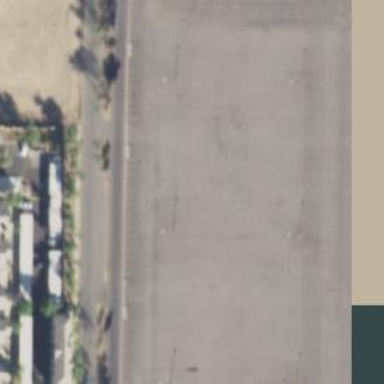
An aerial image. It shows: Parking area with asphalt surface.